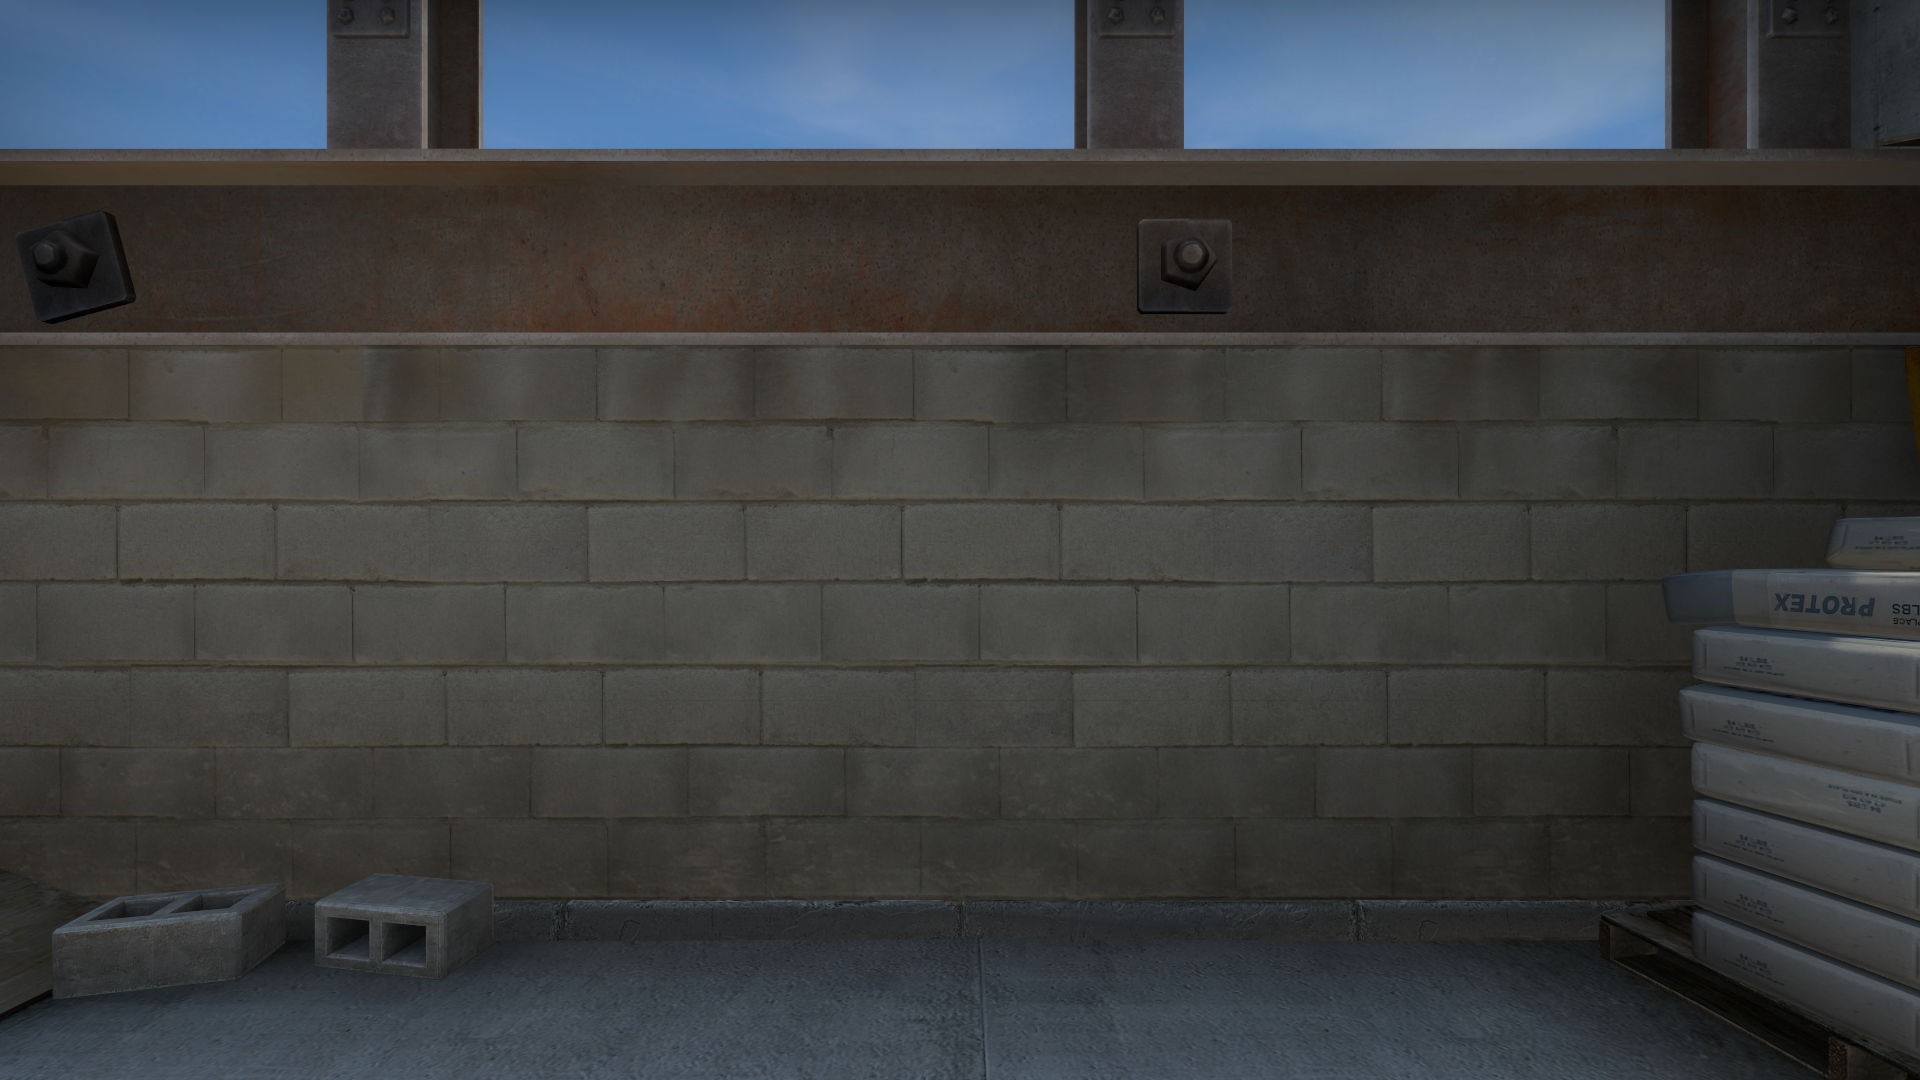
Map: de_vertigo